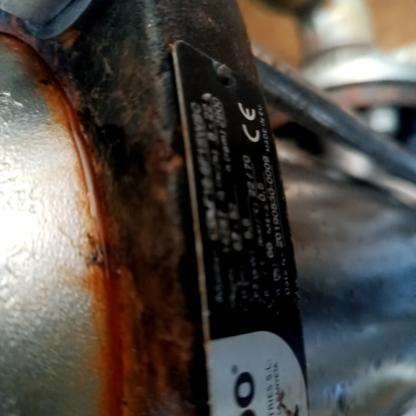
Klasa: tabliczka-znamionowa